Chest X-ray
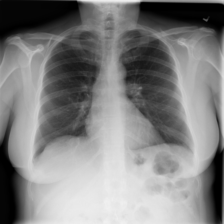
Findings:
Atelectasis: negative
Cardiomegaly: negative
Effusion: negative
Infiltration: negative
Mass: negative
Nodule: negative
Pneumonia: negative
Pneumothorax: negative
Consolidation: negative
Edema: negative
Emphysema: negative
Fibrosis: negative
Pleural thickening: negative
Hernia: negative